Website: home-depot
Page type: customer-info-address
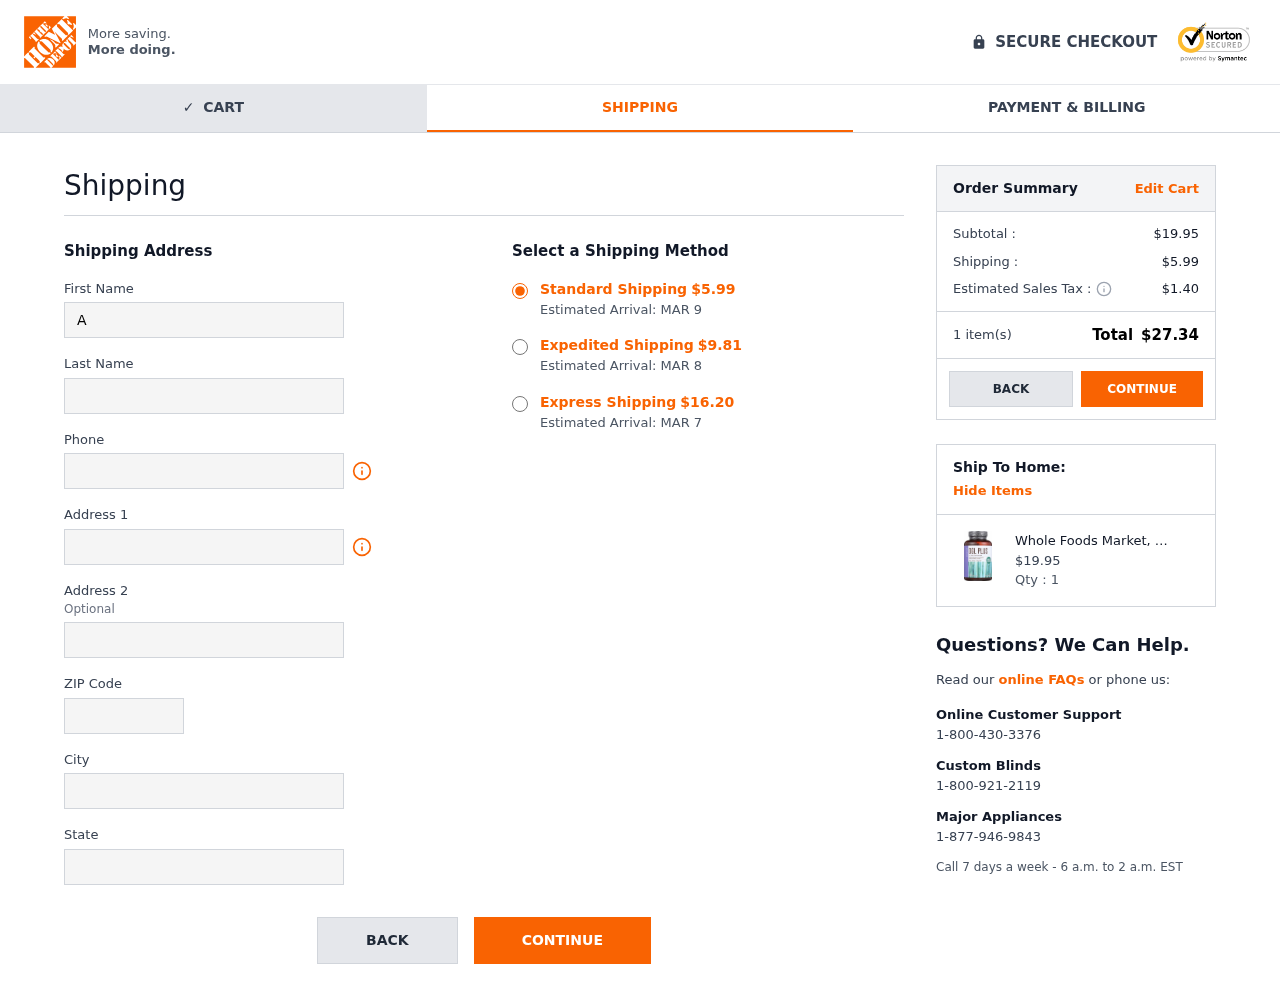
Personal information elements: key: PII_CITY
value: Fordfort
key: PII_FIRSTNAME
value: Amy
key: PII_LASTNAME
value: Williamson
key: PII_PHONE
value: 6268749112
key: PII_POSTCODE
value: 72467
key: PII_STATE
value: New Jersey
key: PII_STREET
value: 2191 Brooks Mountains Suite 956
Product elements: key: PRODUCT1_NAME
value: Whole Foods Market, DGL Plus, 100 ct
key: PRODUCT1_PRICE
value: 19.95
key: PRODUCT1_QUANTITY
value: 1
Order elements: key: ORDER_SHIPPING_COST
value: $5.99
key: ORDER_DELIVERY_DATE
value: Estimated Arrival: MAR 9
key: ORDER_SHIPPING_COST_EXPEDITED
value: $9.81
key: ORDER_DELIVERY_DATE_EXPEDITED
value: Estimated Arrival: MAR 8
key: ORDER_SHIPPING_COST_EXPRESS
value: $16.20
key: ORDER_DELIVERY_DATE_EXPRESS
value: Estimated Arrival: MAR 7
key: ORDER_SUBTOTAL
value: $19.95
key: ORDER_TAX
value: $1.40
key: ORDER_NUM_ITEMS
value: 1 item(s)
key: ORDER_TOTAL
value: $27.34